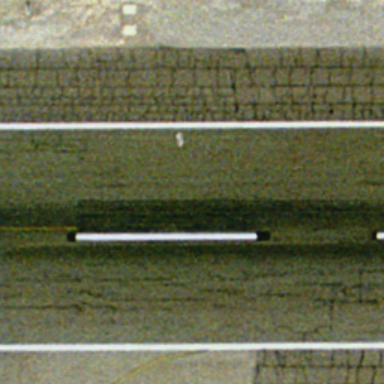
It is a straight runway with some mark lines on it .